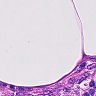
Metastatic tissue present: no